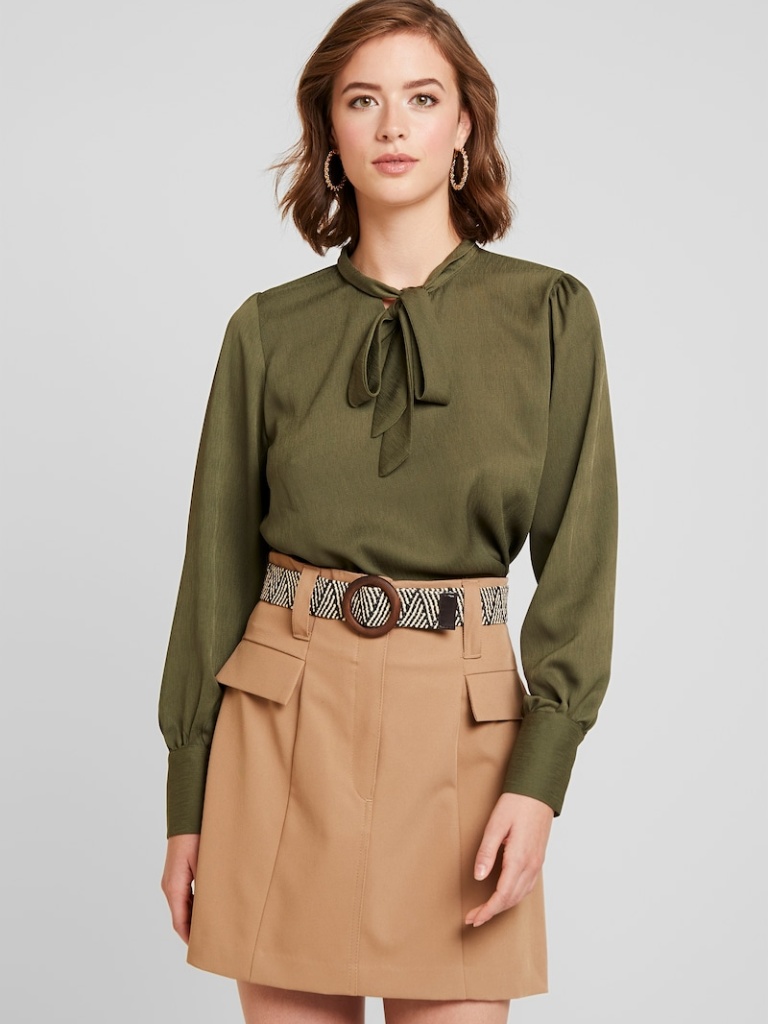
silk relaxed a long-sleeved with the sleeves down hip length Fully Tucked in tie blouse